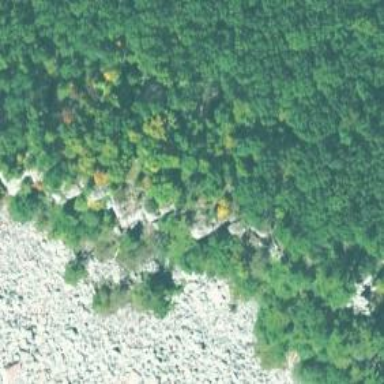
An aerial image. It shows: Crag for climbing.